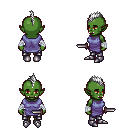
a pixel art fantasy rpg character, female body template, orc, green skin, chain tabard jacket, metal pants, white mohawk hairstyle, white cloth bandages, metal boots, dagger, four views (front, back, left, right), 2x2 character sprite sheet, small pixel art, hard edges, no anti-aliasing